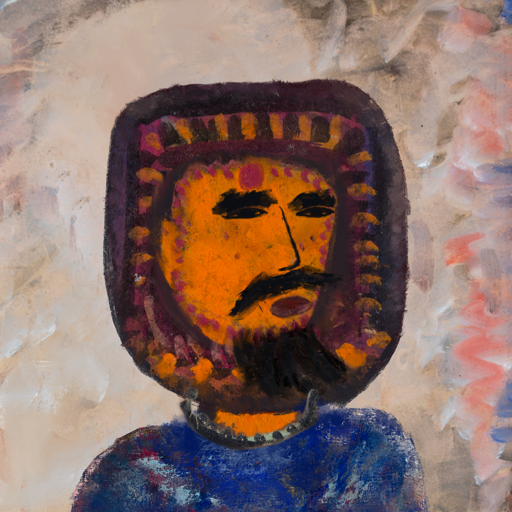
Background: Roy_Bahadur, Head And Neck Side: Doll_w_Hair, Face Side: Mosgoul, Bust: Irani, Hair Side: Blank, Head Accessory: Blank, Second Necklace: Blank, Necklace: Childish, Baby: Blank